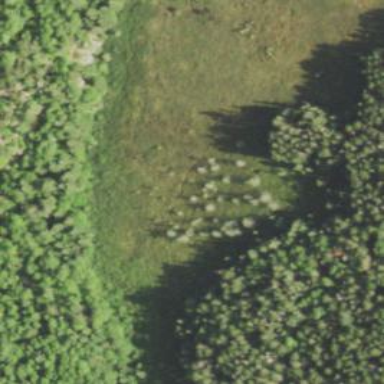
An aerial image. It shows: Swampy wetland with sparse trees.